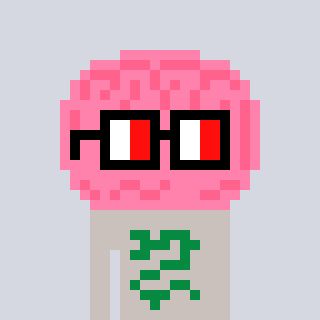
a pixel art character with square glasses with black frames and red eyes, a brain-shaped head and a foggrey-colored body on a cool background